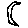
Label: moon